Question: My navbar looks like this on desktop:

It works fine on mobile.
I would like to display the items one by one on desktop, and make the menu icon vanish.
My code:
'''
<nav class="navbar navbar-expand-lg navbar-inverse">
<div class="navbar-header">
<img src="vc-transp.png" href="#" height="50px">
<button class="navbar-toggler" style="background-color: transparent; border-color: transparent; filter: invert(100%); padding-top: 8px;"type="button" data-toggle="collapse" data-target="#navbarSupportedContent" aria-controls="navbarSupportedContent" aria-expanded="false" aria-label="Toggle navigation">
<i class="fa fa-bars fa-2x"></i>
</button>
</div>
<div class="collapse navbar-collapse" id="navbarSupportedContent">
<ul class="navbar-nav mr-auto">
<li class="nav-item">
<a class="nav-link" href="#"><b>Dashboard</b></a>
</li>
<li class="nav-item">
<a class="nav-link" href="#">Link</a>
</li>
<li class="nav-item"><a class="nav-link" href="#">Protect</a></li>
<li class="nav-item"><a class="nav-link" href="#">About</a></li>
</ul>
</div>
</nav>
'''
'''
.nav a{
color: white !important;
font-size: 20px;
}
.navbar-brand{
color: white !important;
font-size: 20px;
font-family: sans-serif;
}
a:link {
font-size: 17px;
color: #D4E1E4;
text-decoration: none;
}
a:visited {
font-size: 17px;
color: #D4E1E4;
text-decoration: none;
}
'''
How can I fix this?
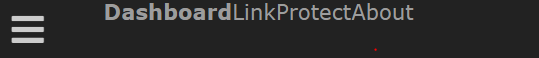
Answer: You can use the default 'navbar' template for that.
After '992px', your hamburger menu icon will vanish and menu items are shown in a horizontal manner.
before '992px', your hamburger menu will show and menu items are shown in a vertical manner with a collapsing feature.
You can manage 'px' with 'navbar-expand-*' class, I used 'navbar-expand-lg'class here, where lg stands for '992px'
'''
.nav a {
color: white !important;
font-size: 20px;
}
.navbar-brand {
color: white !important;
font-size: 20px;
font-family: sans-serif;
}
a:link {
font-size: 17px;
color: #D4E1E4;
text-decoration: none;
}
a:visited {
font-size: 17px;
color: #D4E1E4;
text-decoration: none;
}
'''
'''
<link rel="stylesheet" href="https://stackpath.bootstrapcdn.com/bootstrap/4.4.1/css/bootstrap.min.css">
<nav class="navbar navbar-expand-lg navbar-light bg-light">
<a class="navbar-brand" href="#"><img src="vc-transp.png" height="50px"></a>
<button class="navbar-toggler" type="button" data-toggle="collapse" data-target="#navbarSupportedContent" aria-controls="navbarSupportedContent" aria-expanded="false" aria-label="Toggle navigation">
<span class="navbar-toggler-icon"></span>
</button>
<div class="collapse navbar-collapse" id="navbarSupportedContent">
<ul class="navbar-nav mr-auto">
<li class="nav-item">
<a class="nav-link" href="#"><b>Dashboard</b></a>
</li>
<li class="nav-item">
<a class="nav-link" href="#">Link</a>
</li>
<li class="nav-item"><a class="nav-link" href="#">Protect</a></li>
<li class="nav-item"><a class="nav-link" href="#">About</a></li>
</ul>
</div>
</nav>
<script src="https://code.jquery.com/jquery-3.4.1.slim.min.js"></script>
<script src="https://cdn.jsdelivr.net/npm/popper.js@1.16.0/dist/umd/popper.min.js"></script>
<script src="https://stackpath.bootstrapcdn.com/bootstrap/4.4.1/js/bootstrap.min.js"></script>
'''